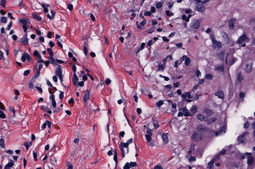
Tumor epithelial tissue: yes
Tumor-associated stroma tissue: yes
Normal tissue: no